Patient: sex F, age 70
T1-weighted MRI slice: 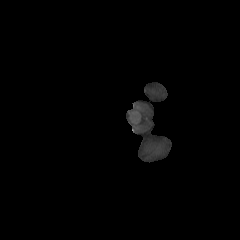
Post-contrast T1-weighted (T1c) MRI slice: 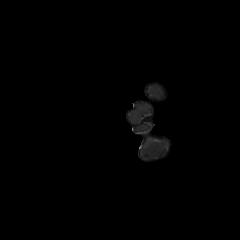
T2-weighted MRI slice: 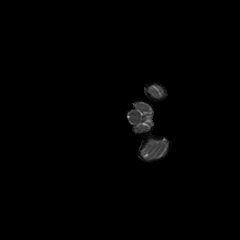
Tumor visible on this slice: no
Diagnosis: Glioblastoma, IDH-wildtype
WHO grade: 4